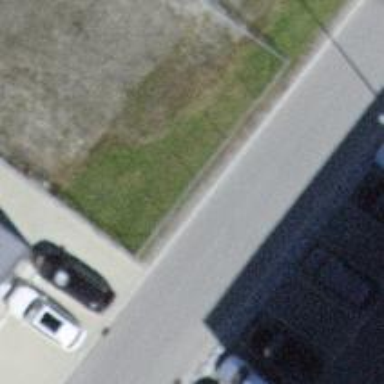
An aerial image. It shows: Metal fence.